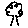
Label: tree